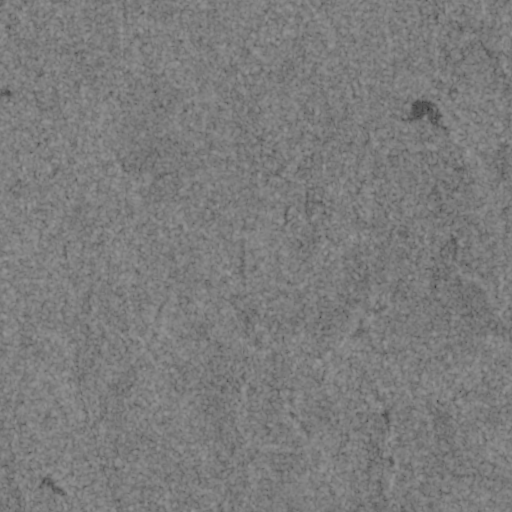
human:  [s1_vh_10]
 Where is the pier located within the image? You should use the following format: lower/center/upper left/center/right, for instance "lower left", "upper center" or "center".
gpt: The pier is located in the upper right of the image.
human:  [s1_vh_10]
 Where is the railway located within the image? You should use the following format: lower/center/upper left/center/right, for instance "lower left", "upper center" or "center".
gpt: The railway is located in the lower of the image.
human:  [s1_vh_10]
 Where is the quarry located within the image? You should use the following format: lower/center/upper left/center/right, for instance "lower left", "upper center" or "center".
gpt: There is no quarry in the image.

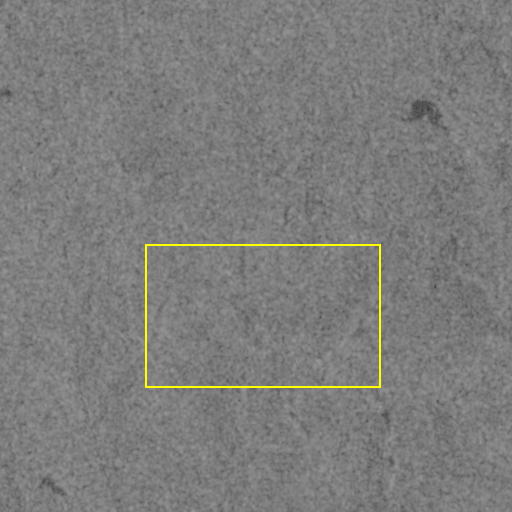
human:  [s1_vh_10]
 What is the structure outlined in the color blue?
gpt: There is no blue outline.
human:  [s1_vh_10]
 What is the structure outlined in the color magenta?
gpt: There is no structure outlined in magenta.